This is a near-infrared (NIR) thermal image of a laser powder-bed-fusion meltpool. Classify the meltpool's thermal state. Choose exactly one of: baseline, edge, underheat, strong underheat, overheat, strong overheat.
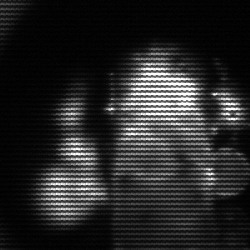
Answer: strong underheat